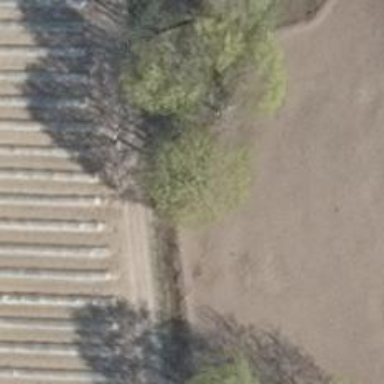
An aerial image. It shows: Row of trees in natural setting.